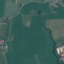
Land use / land cover: Pasture